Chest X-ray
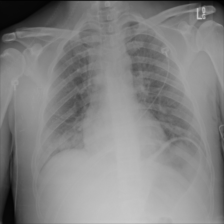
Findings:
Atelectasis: negative
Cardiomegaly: negative
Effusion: negative
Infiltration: positive
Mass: positive
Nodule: negative
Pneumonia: negative
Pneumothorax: negative
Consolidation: negative
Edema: negative
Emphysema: negative
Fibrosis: negative
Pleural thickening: negative
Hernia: negative